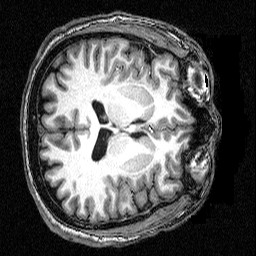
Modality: T1w
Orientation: axial
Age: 34
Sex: male
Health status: healthy
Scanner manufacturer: siemens
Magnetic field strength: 3 T
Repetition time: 2.5 s
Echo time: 0.00393 s